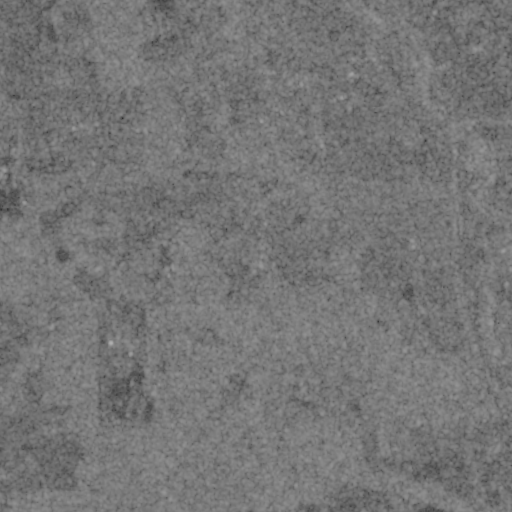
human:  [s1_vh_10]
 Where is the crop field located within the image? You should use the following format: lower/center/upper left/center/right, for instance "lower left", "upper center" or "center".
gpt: The crop field is located in the upper left of the image.
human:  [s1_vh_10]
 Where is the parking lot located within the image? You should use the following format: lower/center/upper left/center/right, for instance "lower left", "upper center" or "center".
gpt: The parking lot is located in the lower right of the image.
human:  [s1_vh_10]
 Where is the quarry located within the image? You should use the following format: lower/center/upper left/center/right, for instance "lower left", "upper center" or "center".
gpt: The quarry is located in the upper left of the image.
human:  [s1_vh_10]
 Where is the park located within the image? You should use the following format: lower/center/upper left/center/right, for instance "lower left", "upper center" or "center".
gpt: There is no park in the image.

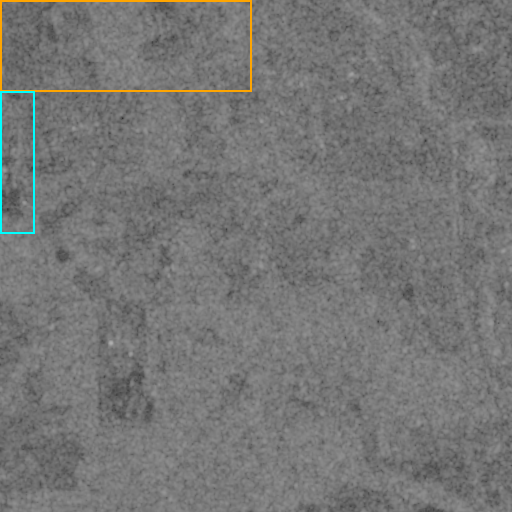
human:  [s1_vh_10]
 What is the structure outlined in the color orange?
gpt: The structure outlined in orange is a crop field.
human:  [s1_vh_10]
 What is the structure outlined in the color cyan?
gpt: The structure outlined in cyan is a quarry.
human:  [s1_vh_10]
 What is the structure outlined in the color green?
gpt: There is no green outline.